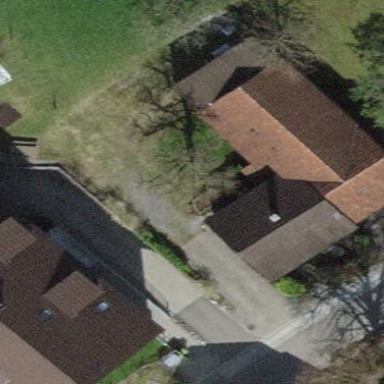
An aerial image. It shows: Building with gabled roof.